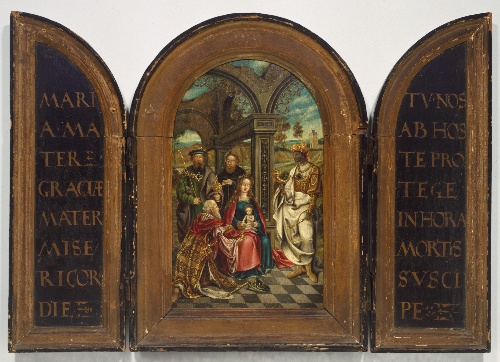
Title: Adoration of the Magi
Artist: Imitator of Netherlandish (Antwerp Mannerist) Painter
Date: probably seventeenth century
Object type: Triptych panel
Classification: Paintings
Medium: Oil on oak panel
Culture: Netherlandish
Dimensions: Arched top: 9 1/16 x 5 9/16 in. (23 x 14.2 cm)
Department: Robert Lehman Collection
Credit line: Robert Lehman Collection, 1975
Accession year: 1975
Repository: Metropolitan Museum of Art, New York, NY
Tags: Men|Madonna and Child|Adoration of the Magi